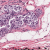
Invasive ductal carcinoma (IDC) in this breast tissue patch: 0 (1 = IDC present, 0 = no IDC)